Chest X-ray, AP view. Patient: 19 years old, sex F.
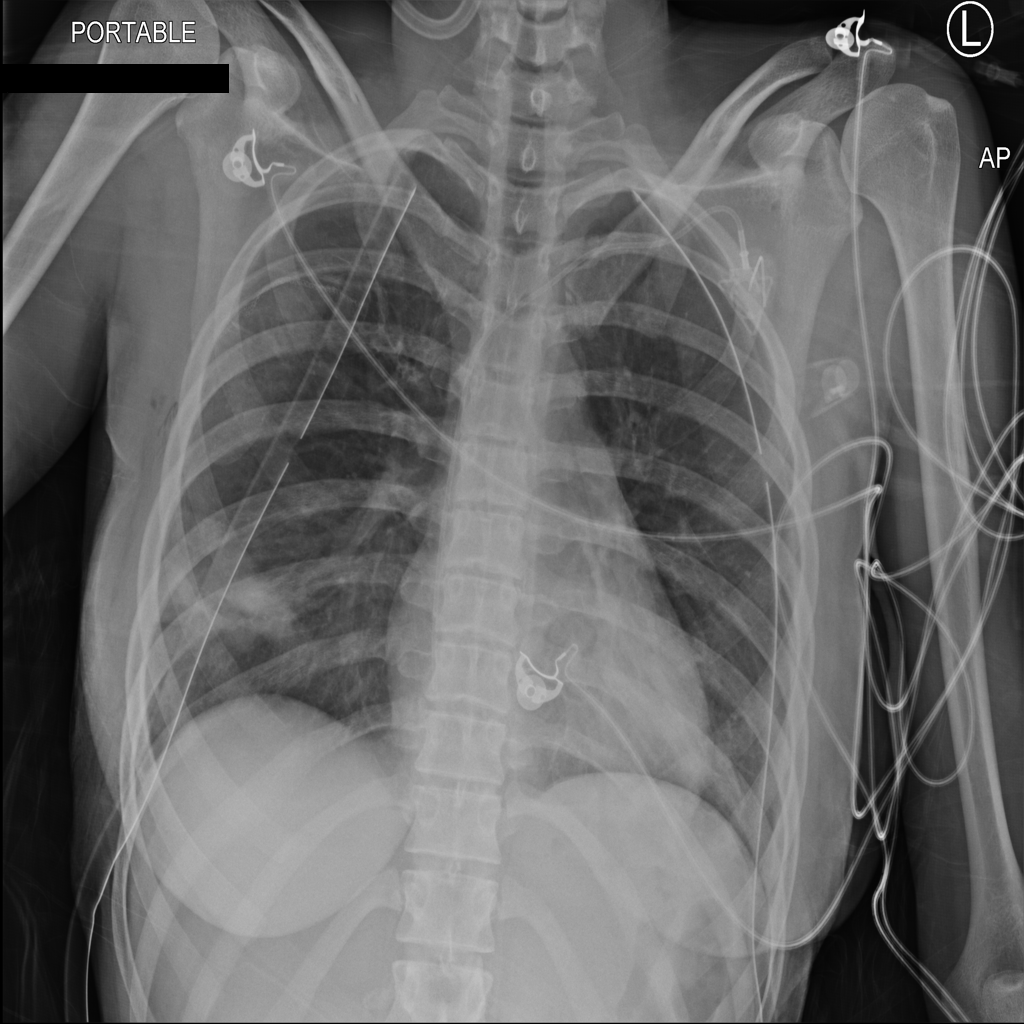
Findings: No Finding